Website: macys
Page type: delivery-shipping
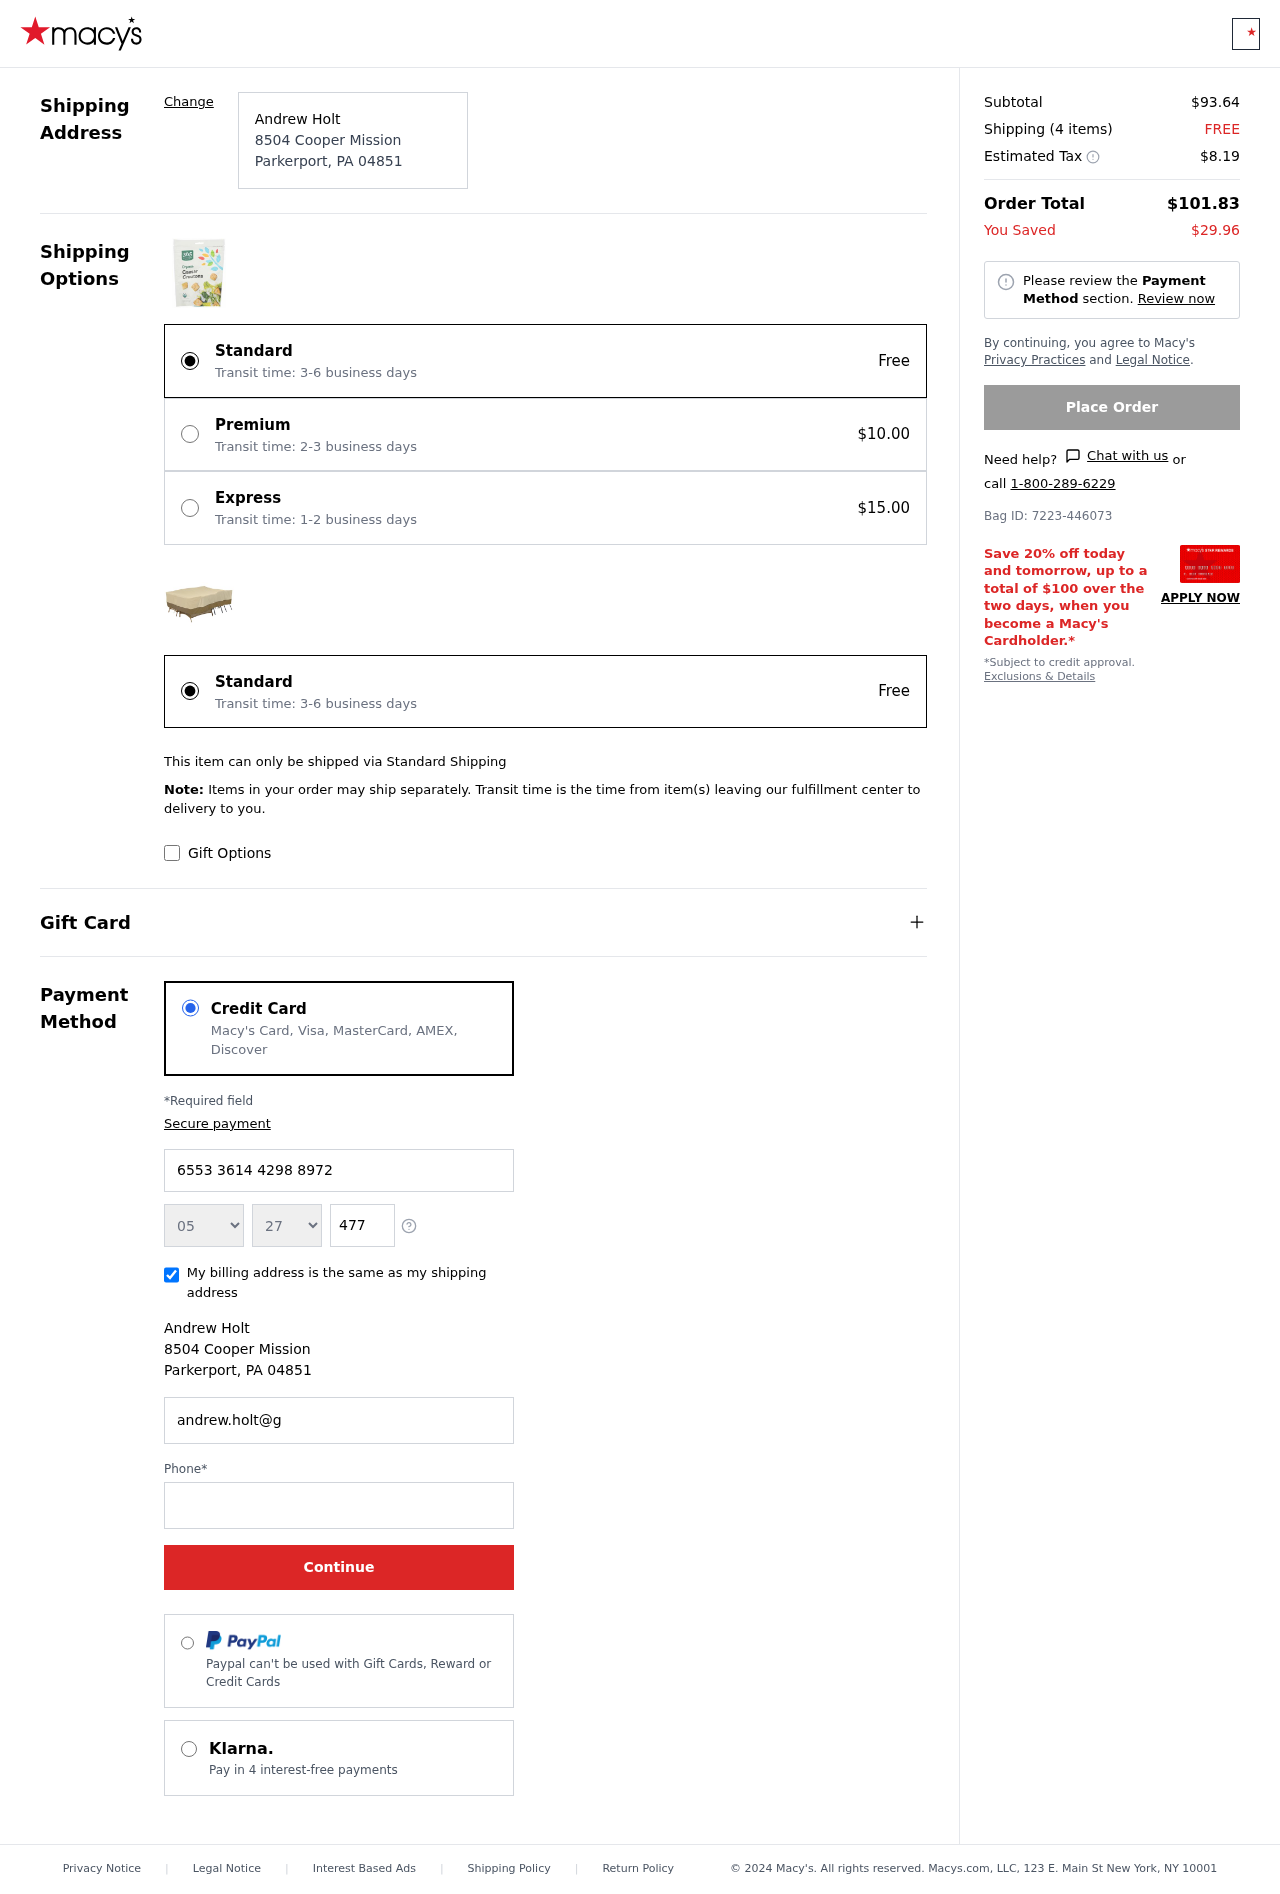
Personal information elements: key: PII_CARD_EXPIRY_MONTH
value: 05
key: PII_CARD_EXPIRY_YEAR
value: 27
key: PII_CITY
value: Parkerport
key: PII_CITY_STATE_ZIP
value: Parkerport, PA 04851
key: PII_FULLNAME
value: Andrew Holt
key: PII_POSTCODE
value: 04851
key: PII_STATE_ABBR
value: PA
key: PII_STREET
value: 8504 Cooper Mission
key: PII_CARD_NUMBER
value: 6553 3614 4298 8972
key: PII_CARD_CVV
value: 477
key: PII_EMAIL
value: andrew.holt@gmail.com
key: PII_PHONE
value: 6099199909
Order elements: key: ORDER_SUBTOTAL
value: $93.64
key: ORDER_NUM_ITEMS
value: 4
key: ORDER_SHIPPING_COST
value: FREE
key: ORDER_TAX
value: $8.19
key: ORDER_TOTAL
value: $101.83
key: ORDER_SAVINGS
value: $29.96
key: ORDER_BAG_ID
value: Bag ID: 7223-446073